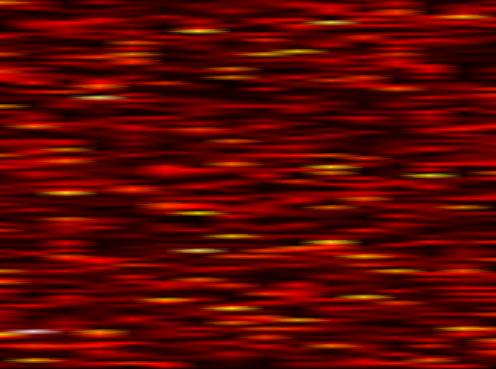
Label: FBMC